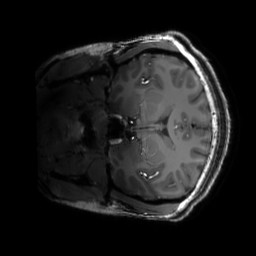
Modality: T1w
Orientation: coronal
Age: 24
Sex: female
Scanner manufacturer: siemens
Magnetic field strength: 6.98 T
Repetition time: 3 s
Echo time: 0.00388 s